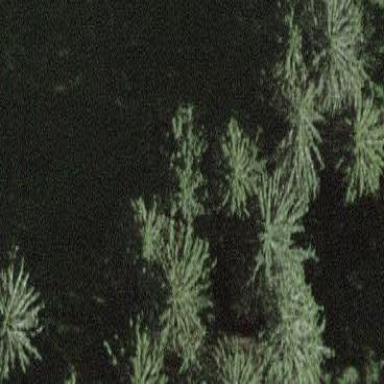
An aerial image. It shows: Forest dominated by needle-leaved trees.